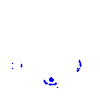
Particle: kaon